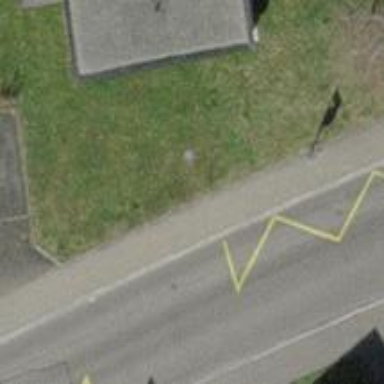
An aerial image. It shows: Bus stop with platform for public transport.